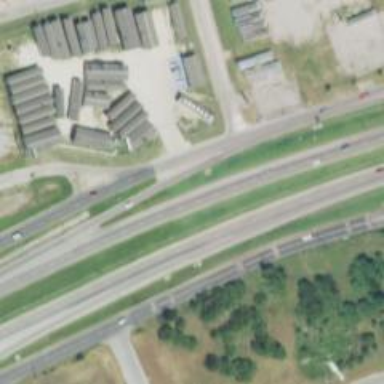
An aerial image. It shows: Secondary road with frontage road alongside.